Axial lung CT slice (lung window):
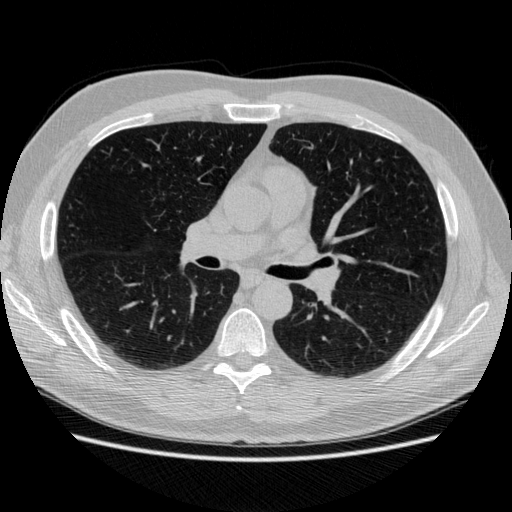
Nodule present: no